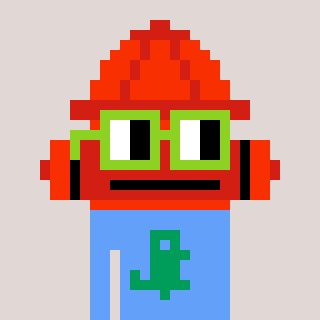
a pixel art character with square light green glasses, a fire hydrant-shaped head and a blue-colored body on a warm background